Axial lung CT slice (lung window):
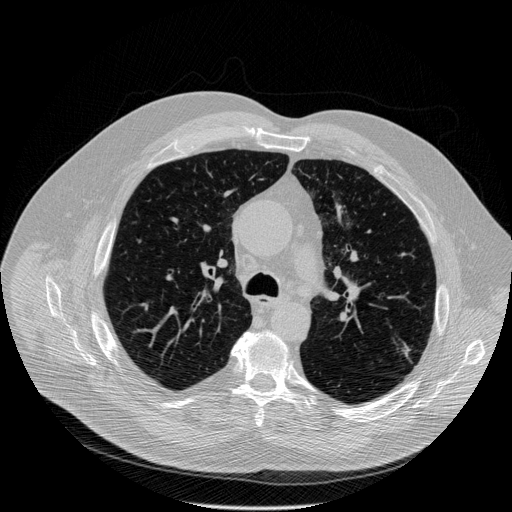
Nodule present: no